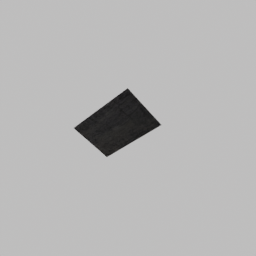
Label: decoration